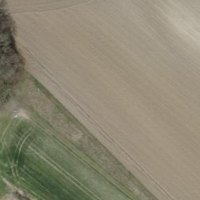
EUNIS habitat code: 52
Species observed at this site:
Clinopodium vulgare
Corylus avellana